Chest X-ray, AP view. Patient: 75 years old, sex F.
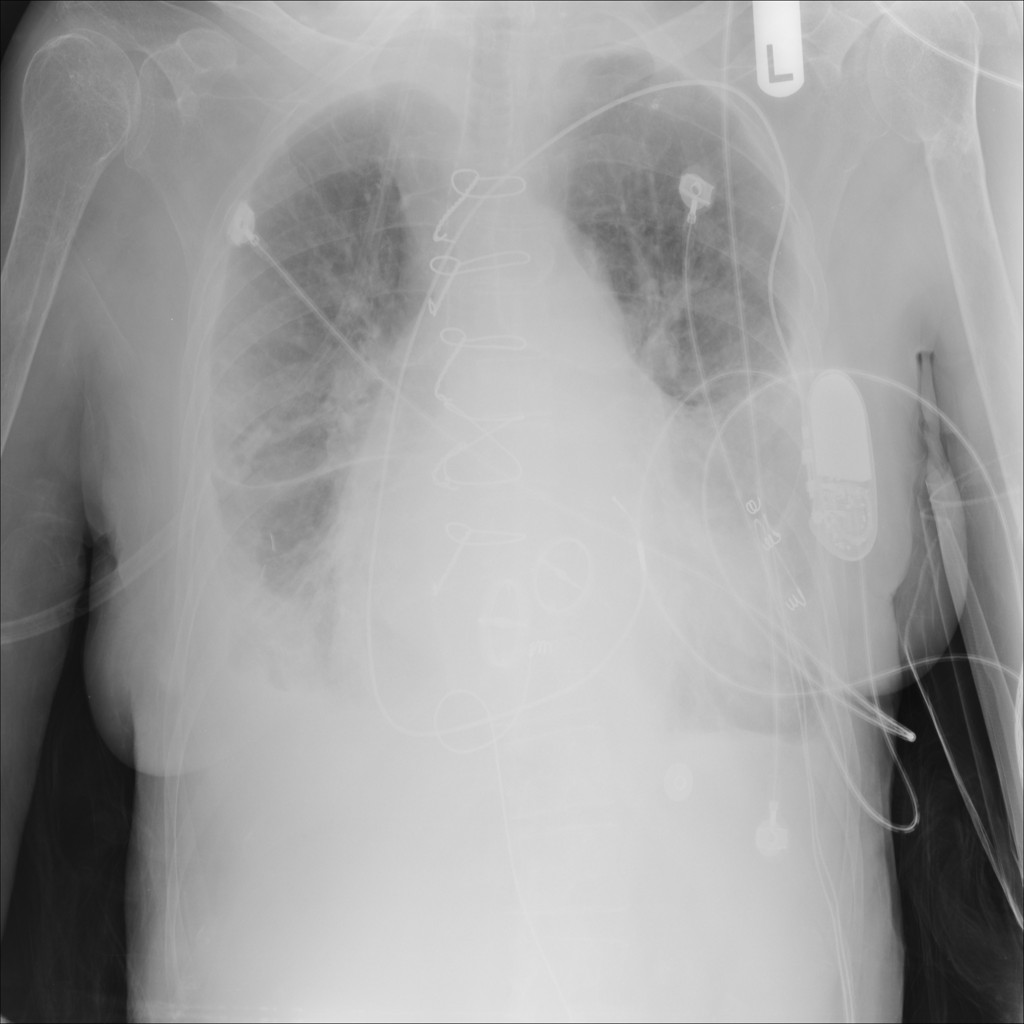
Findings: Cardiomegaly, Consolidation